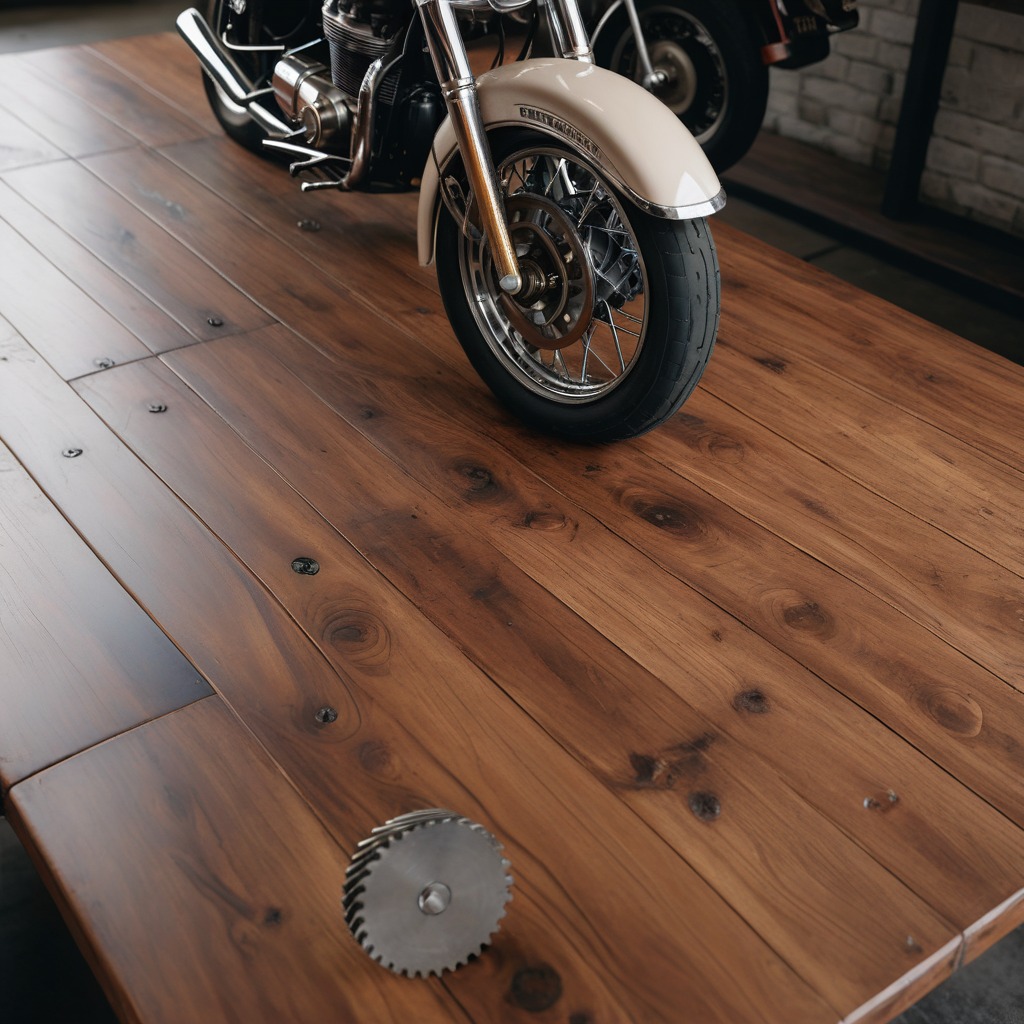
A steel gear with teeth is lying on an oil-spilled wooden table in a vintage motorcycle garage.